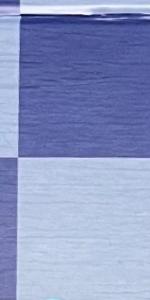
Label: Empty